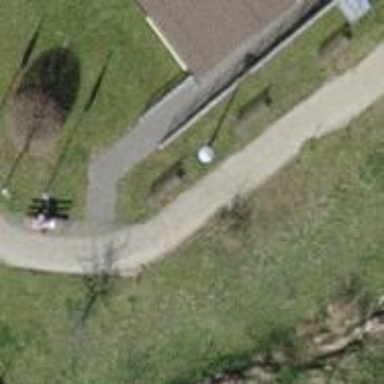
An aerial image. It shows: Brown bench.